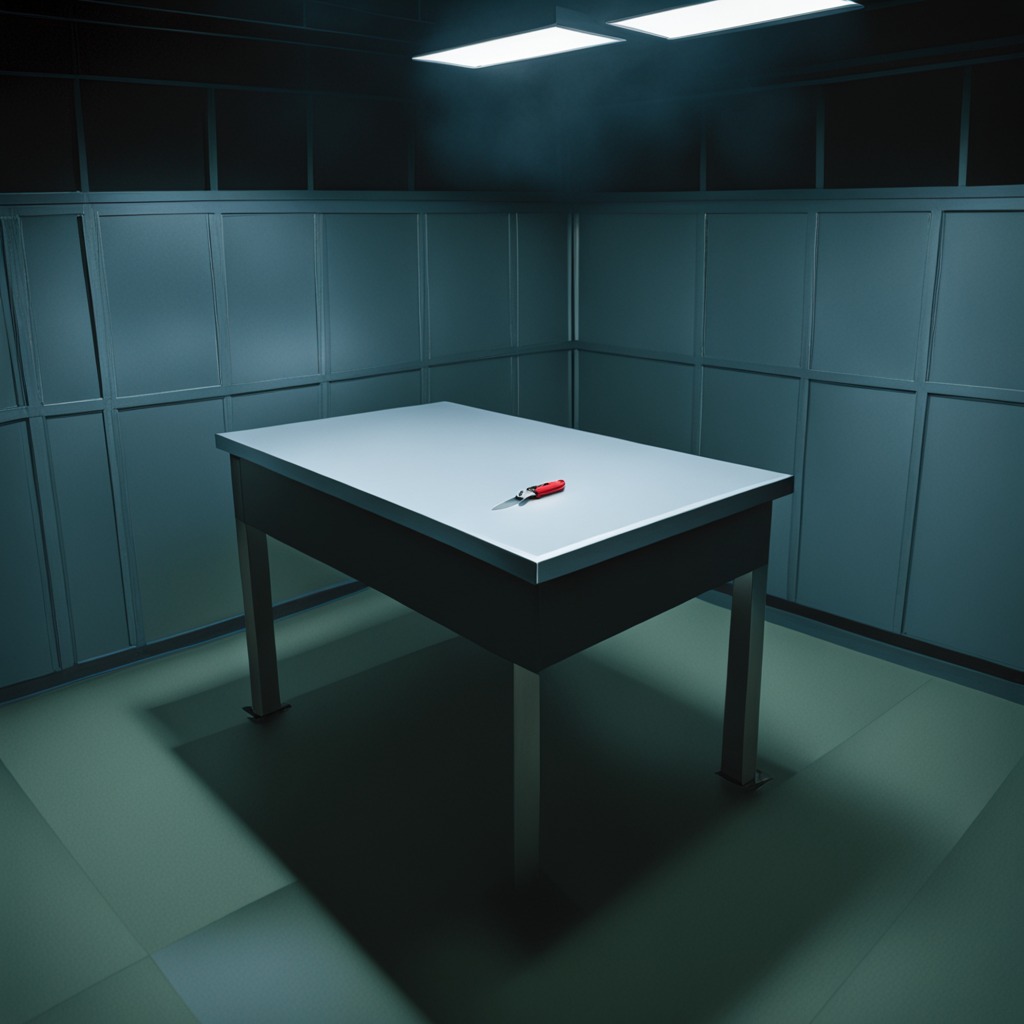
A utility knife is lying on the table.